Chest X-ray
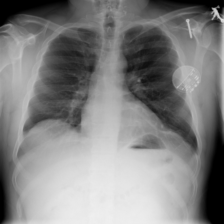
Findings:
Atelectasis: negative
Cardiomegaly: negative
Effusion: negative
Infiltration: negative
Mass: negative
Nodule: negative
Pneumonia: negative
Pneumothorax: negative
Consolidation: negative
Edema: negative
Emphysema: negative
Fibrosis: negative
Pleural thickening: negative
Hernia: negative